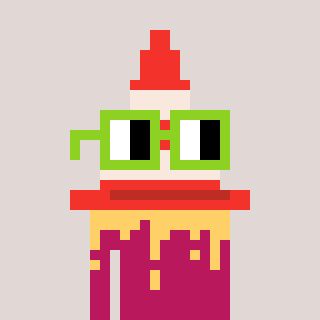
a pixel art character with square light green glasses, a cone-shaped head and a darkpink-colored body on a warm background